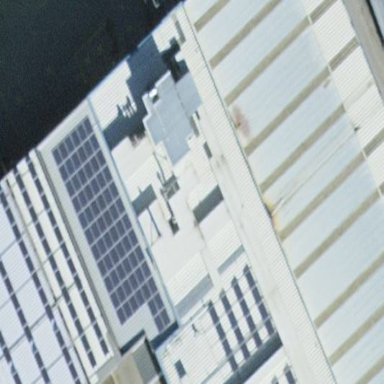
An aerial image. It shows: Industrial building.